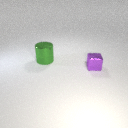
small purple metal cube to the right of large green metal cylinder